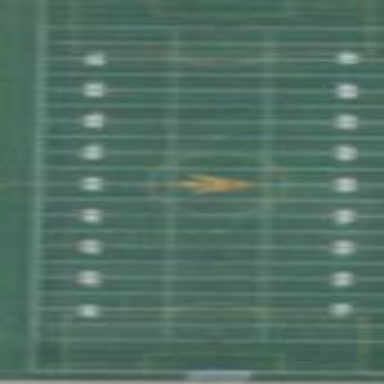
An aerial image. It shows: American football pitch.